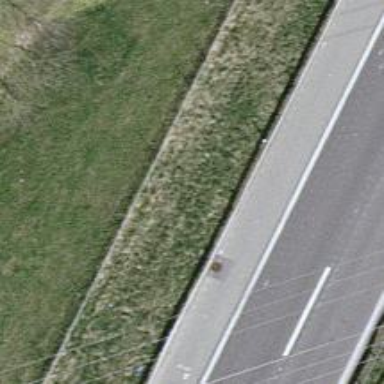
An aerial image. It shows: Guard rail.